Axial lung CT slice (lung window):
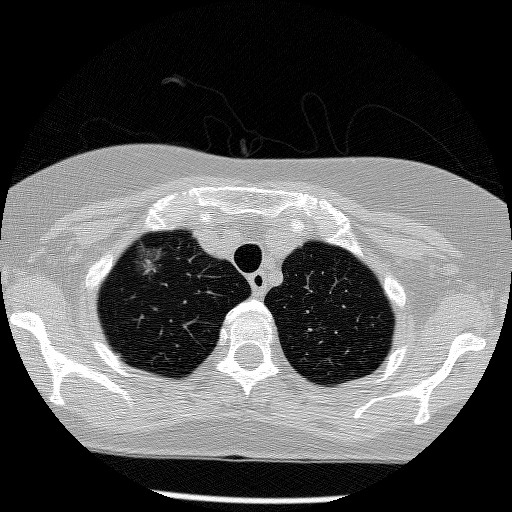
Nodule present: yes
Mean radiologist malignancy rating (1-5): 4.5